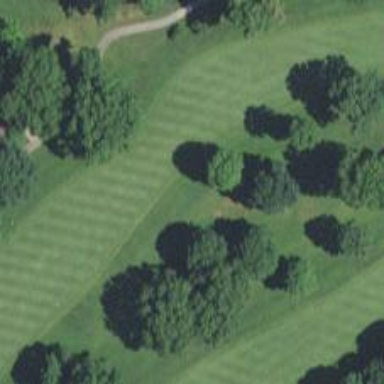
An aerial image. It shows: View of golf hole.